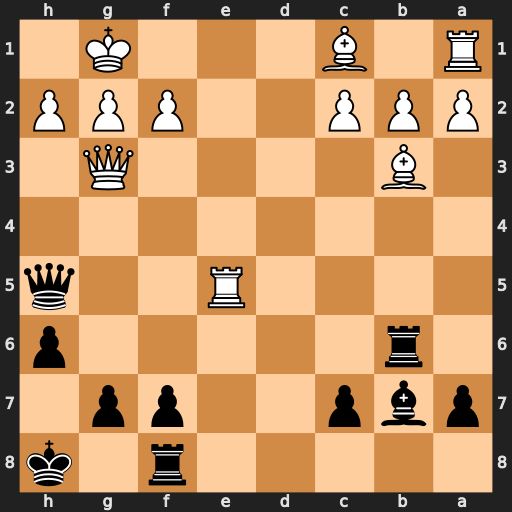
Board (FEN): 5r1k/pbp2pp1/1r5p/4R2q/8/1B4Q1/PPP2PPP/R1B3K1
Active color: b
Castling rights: -
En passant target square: -
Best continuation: Qd1+ Re1 Qxe1#